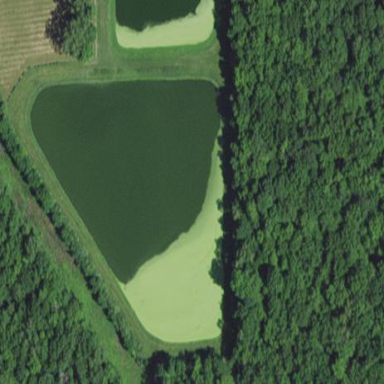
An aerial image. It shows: Peaceful pond surrounded by nature.